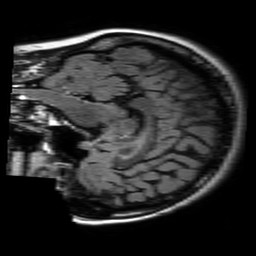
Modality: FLAIR
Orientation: sagittal
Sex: female
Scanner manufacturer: philips
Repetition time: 11 s
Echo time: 0.125 s